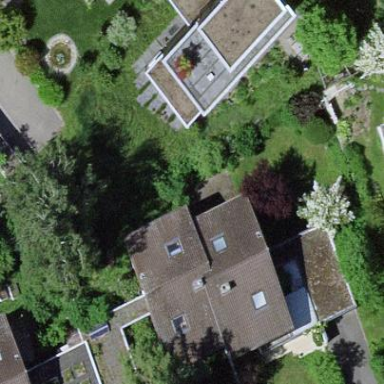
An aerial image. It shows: Residential building.